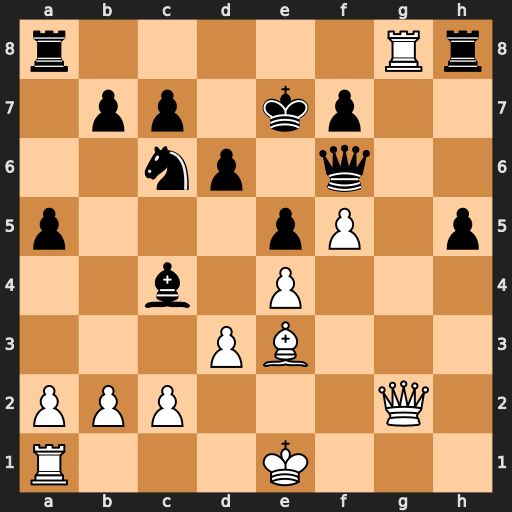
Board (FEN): r5Rr/1pp1kp2/2np1q2/p3pP1p/2b1P3/3PB3/PPP3Q1/R3K3
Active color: w
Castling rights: Q
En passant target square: -
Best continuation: Rxa8 Rxa8 Bg5 Qxg5 Qxg5+